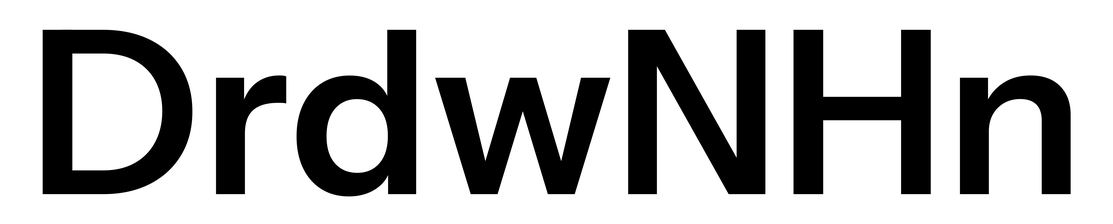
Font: InstrumentSans_SemiBold